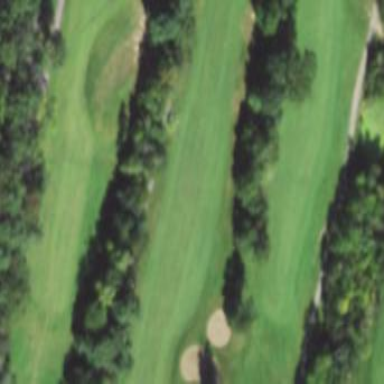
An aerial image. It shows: Golf fairway surrounded by grass.